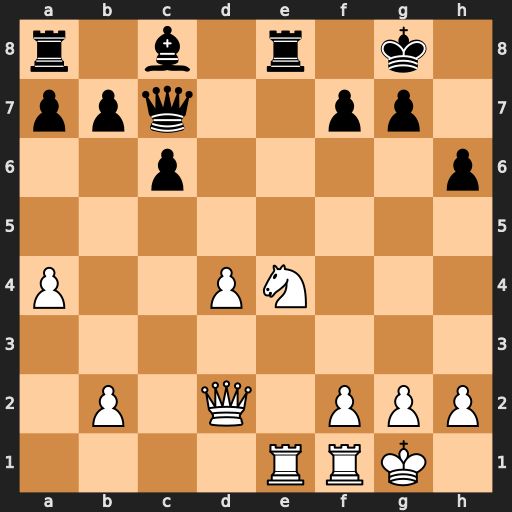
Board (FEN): r1b1r1k1/ppq2pp1/2p4p/8/P2PN3/8/1P1Q1PPP/4RRK1
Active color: w
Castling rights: -
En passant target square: -
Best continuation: Nf6+ gxf6 Rxe8+